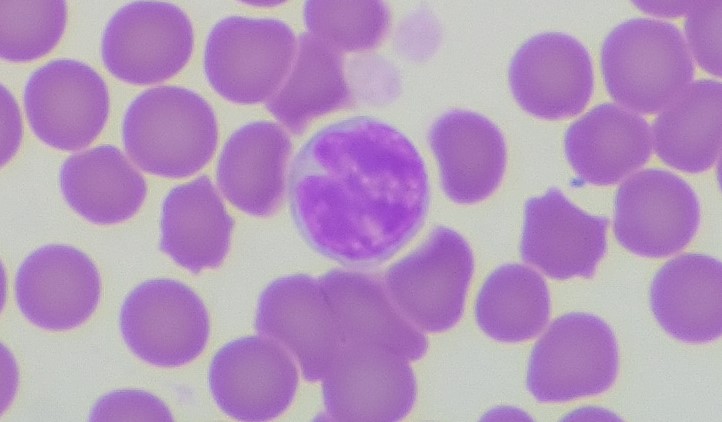
White blood cell type: Lymphocyte